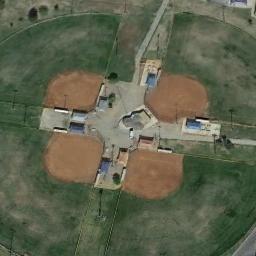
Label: baseball_diamond